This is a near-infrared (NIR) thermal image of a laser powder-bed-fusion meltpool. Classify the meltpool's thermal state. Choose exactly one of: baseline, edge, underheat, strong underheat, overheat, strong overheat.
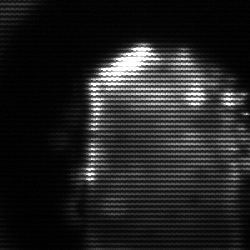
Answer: baseline